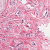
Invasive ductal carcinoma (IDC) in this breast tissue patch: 1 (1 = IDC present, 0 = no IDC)